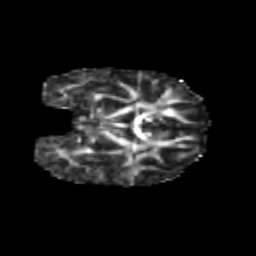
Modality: FA
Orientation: coronal
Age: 6
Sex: female
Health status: healthy